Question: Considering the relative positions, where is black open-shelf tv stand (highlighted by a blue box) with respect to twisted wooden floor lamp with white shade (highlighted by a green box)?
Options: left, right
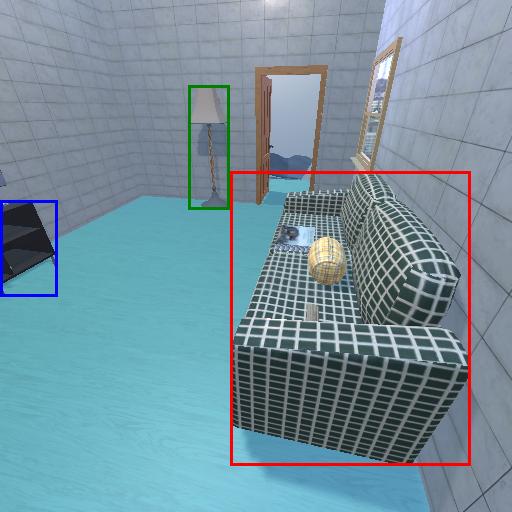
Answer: left